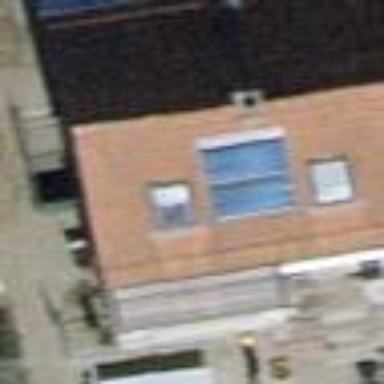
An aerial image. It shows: House with tiled roof.